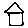
Label: house